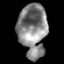
Tissue: prostate
Cell type: T cells
Senescence score: 0.2204
Nuclear area (px): 1473
Mean DAPI intensity: 132.363